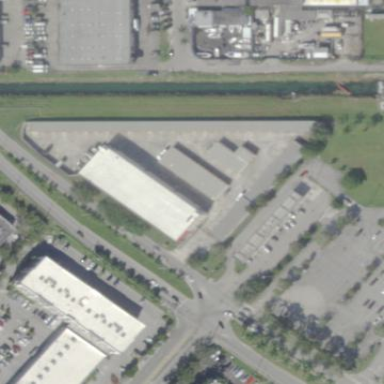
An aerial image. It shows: Building housing Public Storage rental shop.